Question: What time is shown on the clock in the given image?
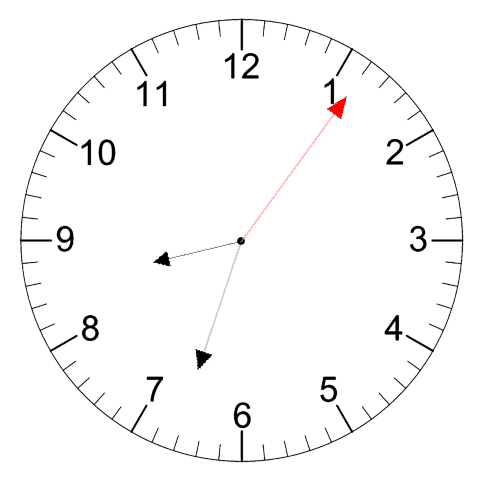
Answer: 08:33:06